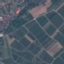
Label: PermanentCrop